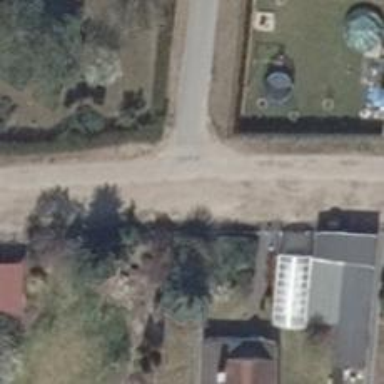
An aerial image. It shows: Residential road.